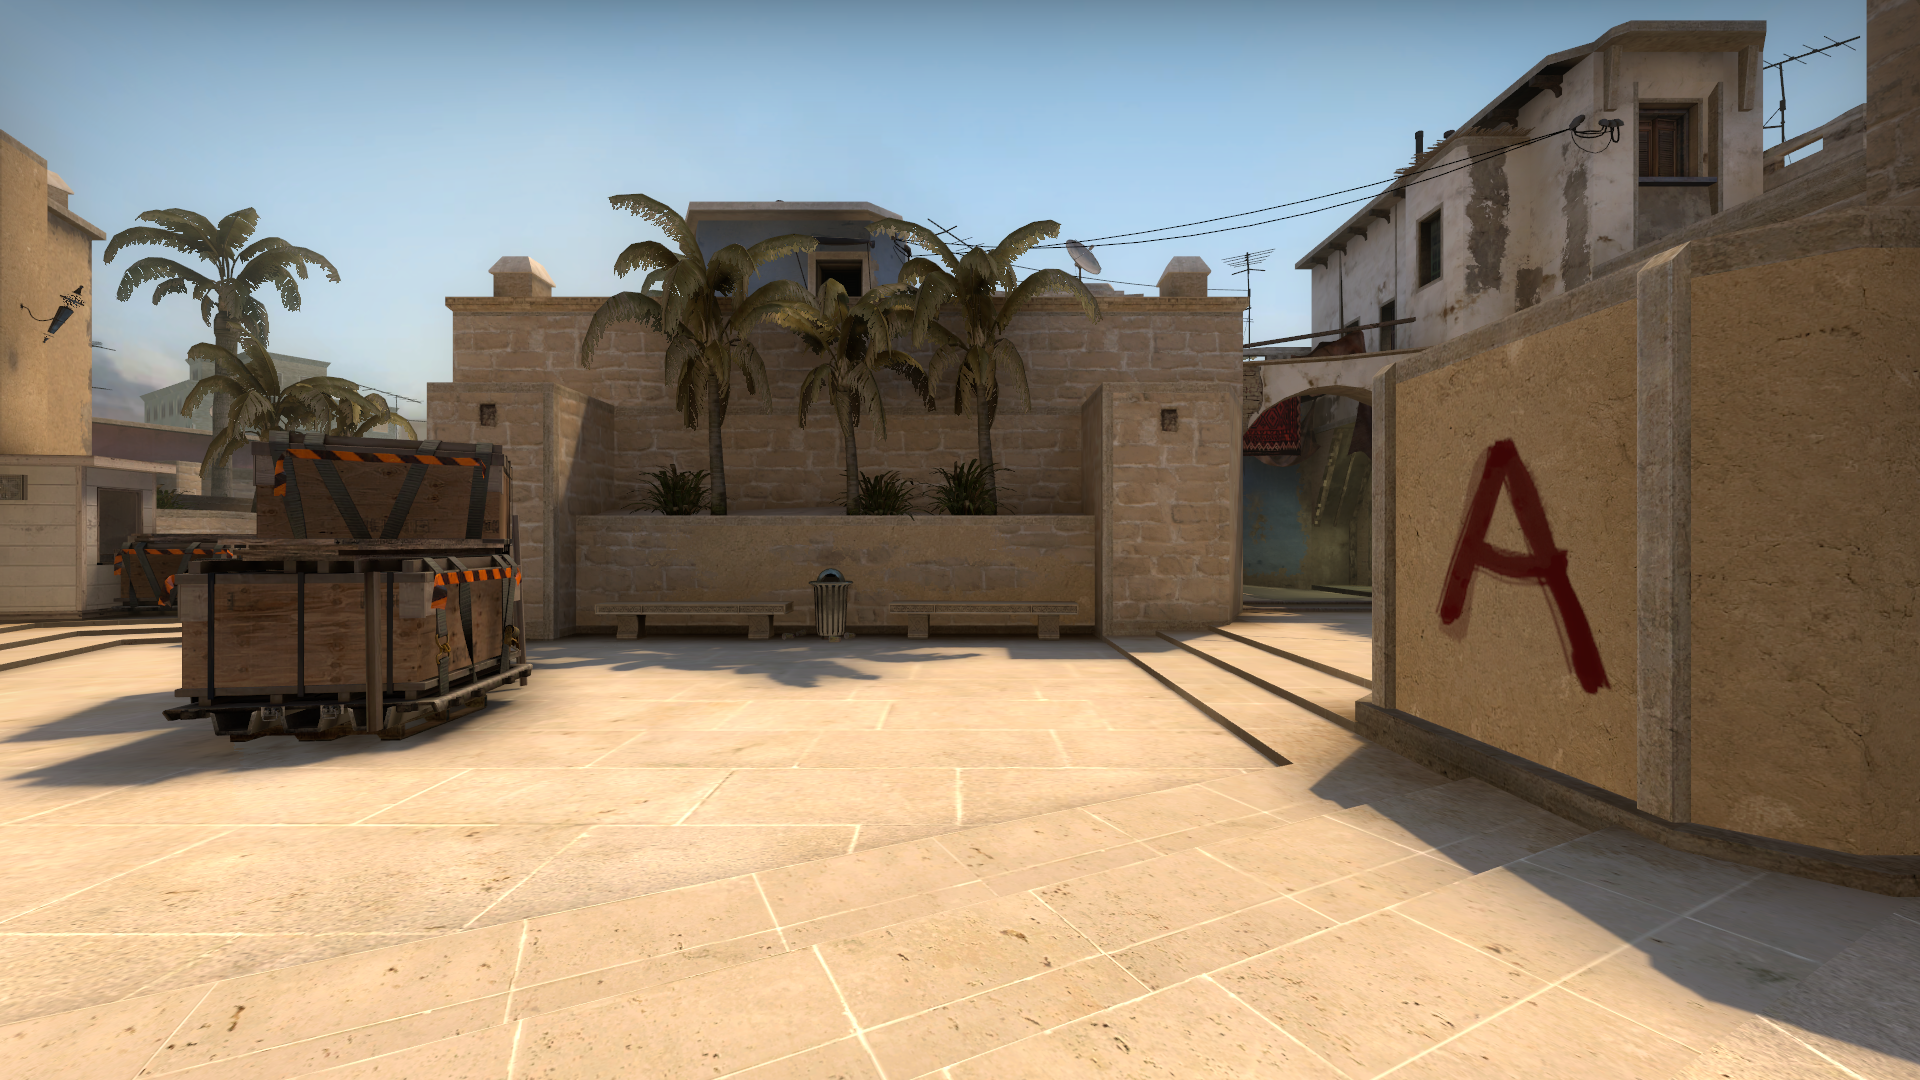
Map: de_mirage